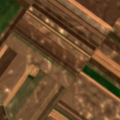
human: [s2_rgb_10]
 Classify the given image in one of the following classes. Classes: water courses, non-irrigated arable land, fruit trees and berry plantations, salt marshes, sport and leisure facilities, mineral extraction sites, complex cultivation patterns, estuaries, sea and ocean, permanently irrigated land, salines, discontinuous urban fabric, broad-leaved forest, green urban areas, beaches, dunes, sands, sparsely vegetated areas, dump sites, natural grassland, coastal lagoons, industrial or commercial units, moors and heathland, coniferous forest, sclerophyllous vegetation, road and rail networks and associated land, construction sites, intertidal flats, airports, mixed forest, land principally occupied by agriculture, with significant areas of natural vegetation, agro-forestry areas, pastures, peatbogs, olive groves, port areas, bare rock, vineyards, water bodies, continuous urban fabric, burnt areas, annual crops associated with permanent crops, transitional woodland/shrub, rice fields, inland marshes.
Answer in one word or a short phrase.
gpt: non-irrigated arable land